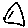
Label: triangle